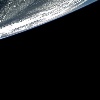
Label: space